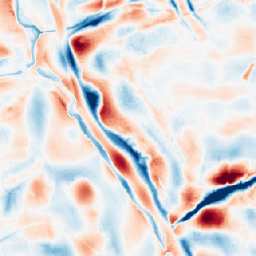
Category: wavelet
Decomposition family: wavelet_biorthogonal
Decomposition parameters: wavelet: bior5.5
level: 5
Upsampling method: area
Upsampling parameters: scale: 4
Upsampling scale: 4